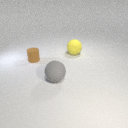
large yellow rubber sphere to the right of small brown rubber cylinder